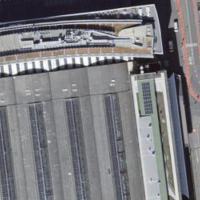
EUNIS habitat code: 57
Species observed at this site:
Corvus corone
Cygnus olor
Anas platyrhynchos
Sturnus vulgaris
Pica pica
Passer domesticus
Columba livia